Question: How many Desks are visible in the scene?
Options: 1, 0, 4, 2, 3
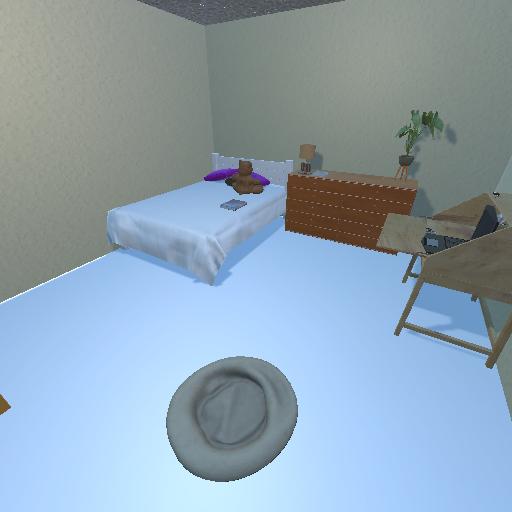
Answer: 1